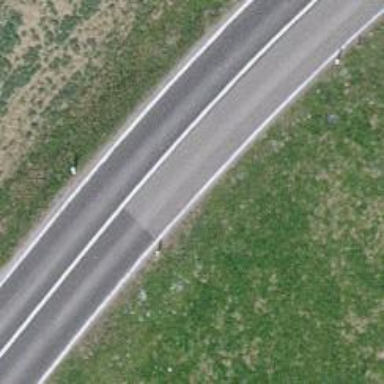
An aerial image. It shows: Primary highway.